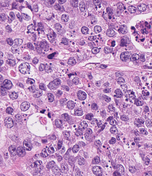
Tumor epithelial tissue: yes
Tumor-associated stroma tissue: no
Normal tissue: no